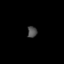
Tissue: lung
Cell type: Others
Senescence score: 0.6056
Nuclear area (px): 108
Mean DAPI intensity: 76.065